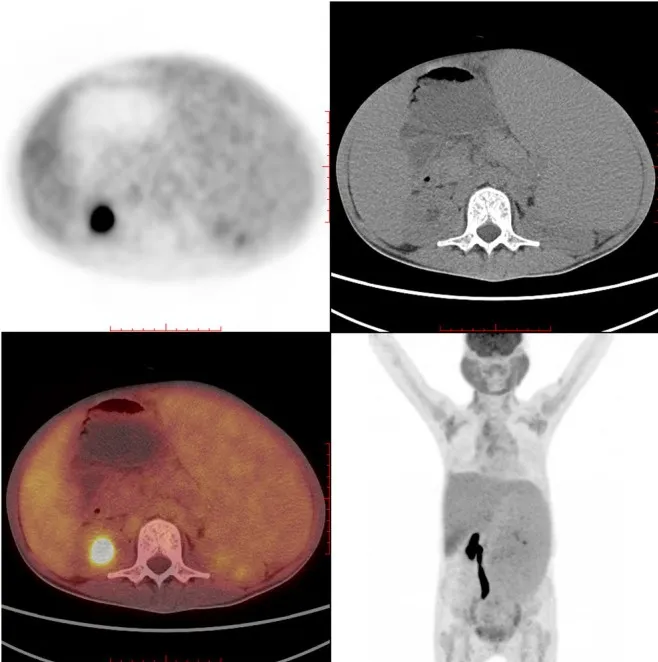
PET-CT showed high glucose intake in salivary glands, lymph nodes, liver, and spleen.
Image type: radiology (pet)